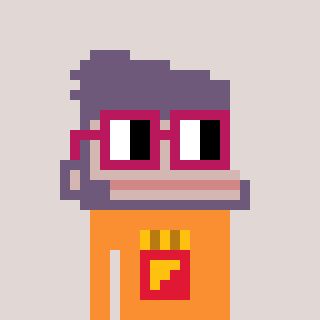
a pixel art character with square dark red glasses, a ape-shaped head and a orange-colored body on a warm background